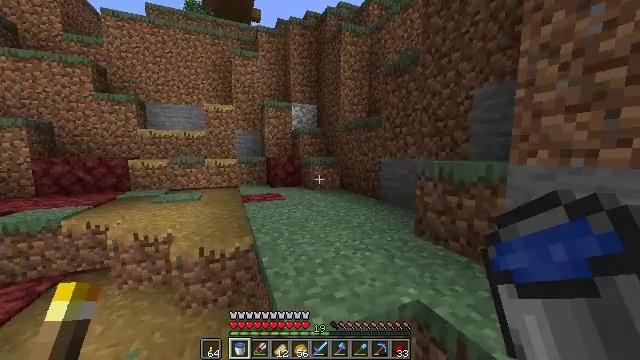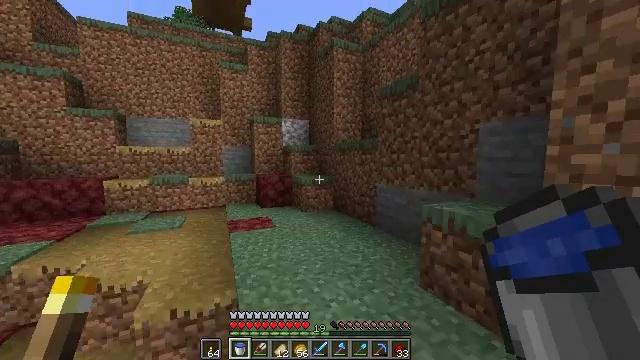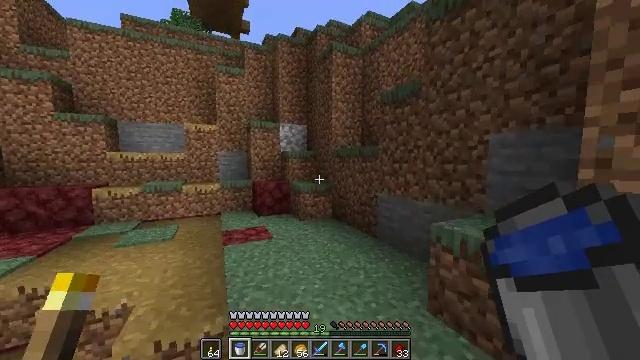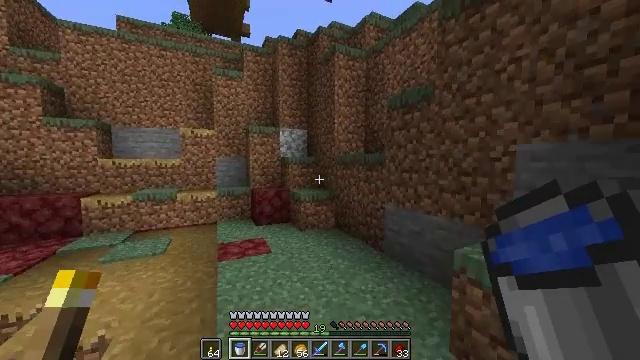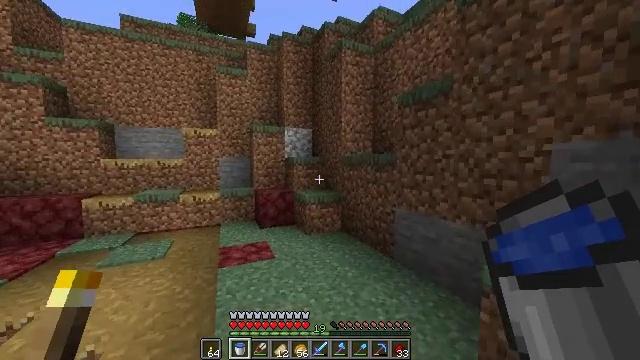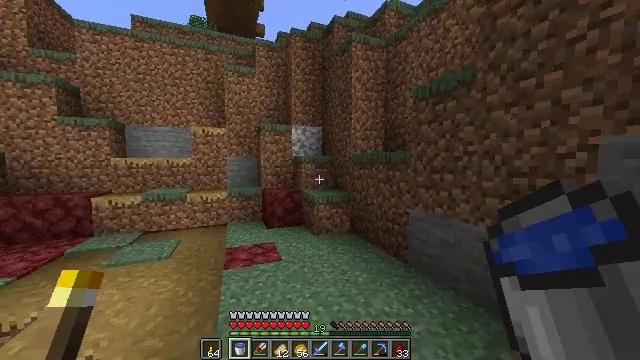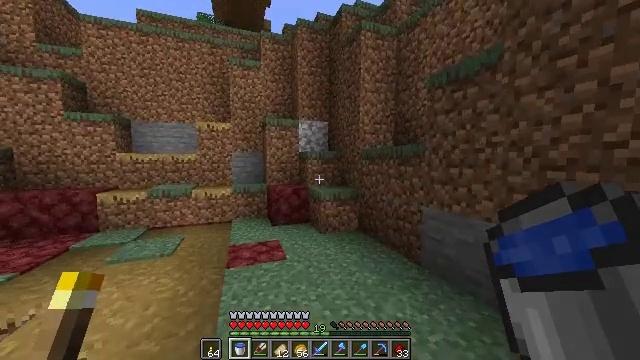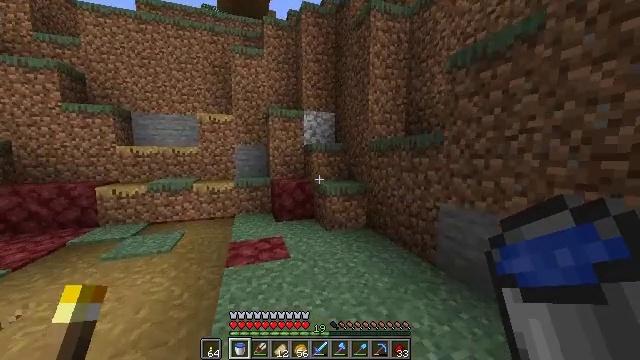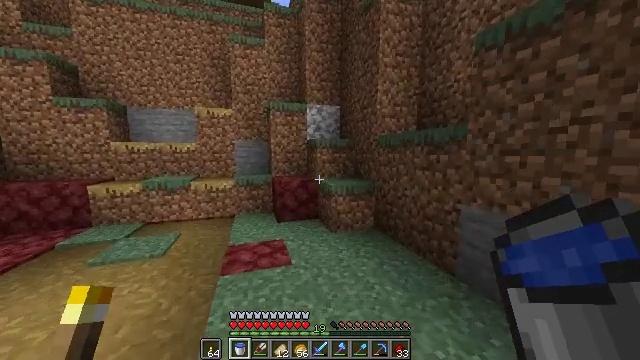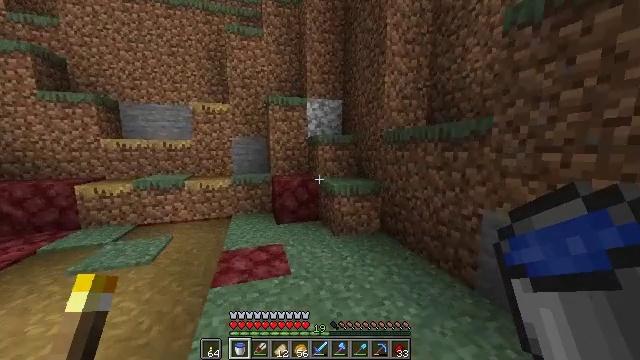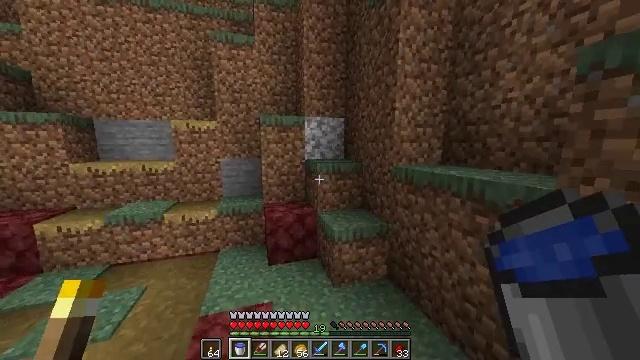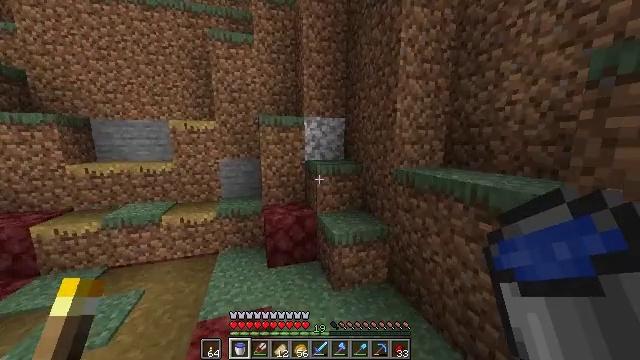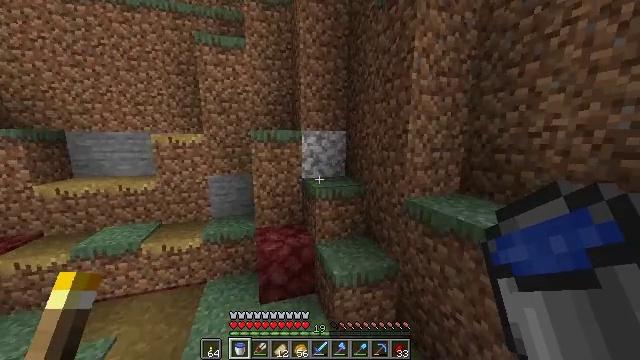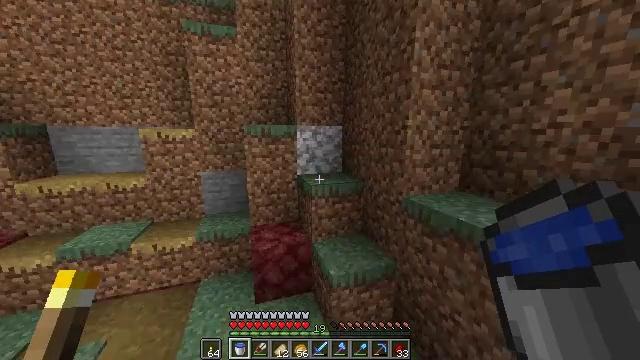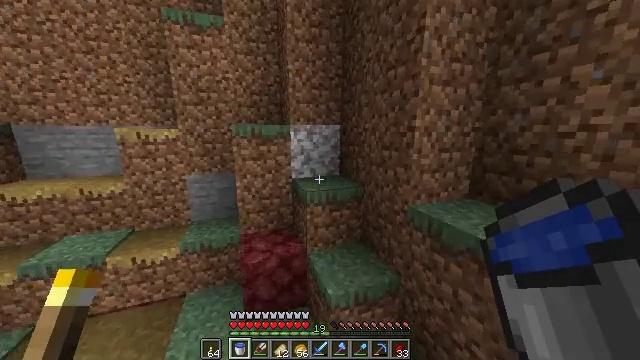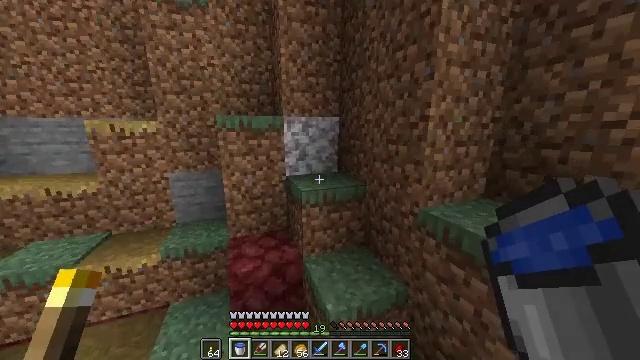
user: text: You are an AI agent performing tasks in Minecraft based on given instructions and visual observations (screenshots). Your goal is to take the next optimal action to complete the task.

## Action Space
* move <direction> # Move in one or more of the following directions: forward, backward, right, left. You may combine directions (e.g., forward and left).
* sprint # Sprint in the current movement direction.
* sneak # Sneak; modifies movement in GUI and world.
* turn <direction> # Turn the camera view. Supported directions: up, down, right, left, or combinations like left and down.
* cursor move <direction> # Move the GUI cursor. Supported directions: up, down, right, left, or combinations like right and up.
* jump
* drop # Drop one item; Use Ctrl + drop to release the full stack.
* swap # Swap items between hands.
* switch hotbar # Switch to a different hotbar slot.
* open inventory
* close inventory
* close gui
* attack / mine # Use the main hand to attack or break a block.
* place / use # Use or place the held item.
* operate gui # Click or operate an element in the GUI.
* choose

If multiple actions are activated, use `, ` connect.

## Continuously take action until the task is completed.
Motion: motion action
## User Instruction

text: Break the redstone repeater.
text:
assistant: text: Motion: move forward, turn right and up, jump
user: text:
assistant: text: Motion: move forward, jump
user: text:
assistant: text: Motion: move forward, jump
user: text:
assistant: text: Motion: move forward, turn left, jump
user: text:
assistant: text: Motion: move forward, turn left, jump
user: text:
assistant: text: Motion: move forward, turn left, jump
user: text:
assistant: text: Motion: move forward, sprint, turn left and down, jump
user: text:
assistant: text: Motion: move forward, sprint, turn left and down, jump
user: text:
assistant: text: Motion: move forward, sprint, jump
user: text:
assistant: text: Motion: move forward, sprint, turn down, jump
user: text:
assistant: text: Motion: move forward, jump
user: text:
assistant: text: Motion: move forward, jump
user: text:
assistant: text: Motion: move forward, turn right and down, jump
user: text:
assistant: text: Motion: move forward, turn right, jump
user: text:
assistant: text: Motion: move forward, turn right and down, jump
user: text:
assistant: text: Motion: move forward, turn right, jump
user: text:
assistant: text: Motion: move forward, jump
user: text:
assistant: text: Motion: move forward, jump
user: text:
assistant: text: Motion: move forward, jump
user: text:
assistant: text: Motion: move forward, sprint, jump
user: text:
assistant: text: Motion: move forward, sprint, jump
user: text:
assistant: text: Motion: move forward, sprint, jump
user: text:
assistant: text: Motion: move forward, sprint, jump
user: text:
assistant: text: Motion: move forward, jump
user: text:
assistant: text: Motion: move forward, jump
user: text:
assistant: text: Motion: move forward, jump
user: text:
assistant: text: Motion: move forward, jump
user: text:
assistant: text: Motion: move forward, jump
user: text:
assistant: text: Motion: move forward, jump
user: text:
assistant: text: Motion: move forward, turn down, jump